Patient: sex M, age 70
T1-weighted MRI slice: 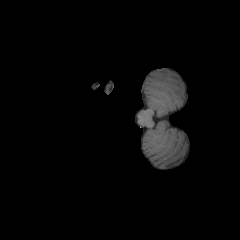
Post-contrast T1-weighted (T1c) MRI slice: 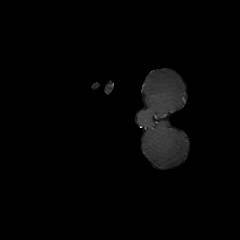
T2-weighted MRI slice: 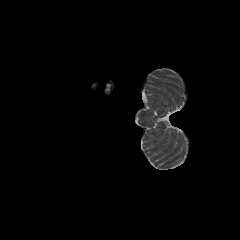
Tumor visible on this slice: no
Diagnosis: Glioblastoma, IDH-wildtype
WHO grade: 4